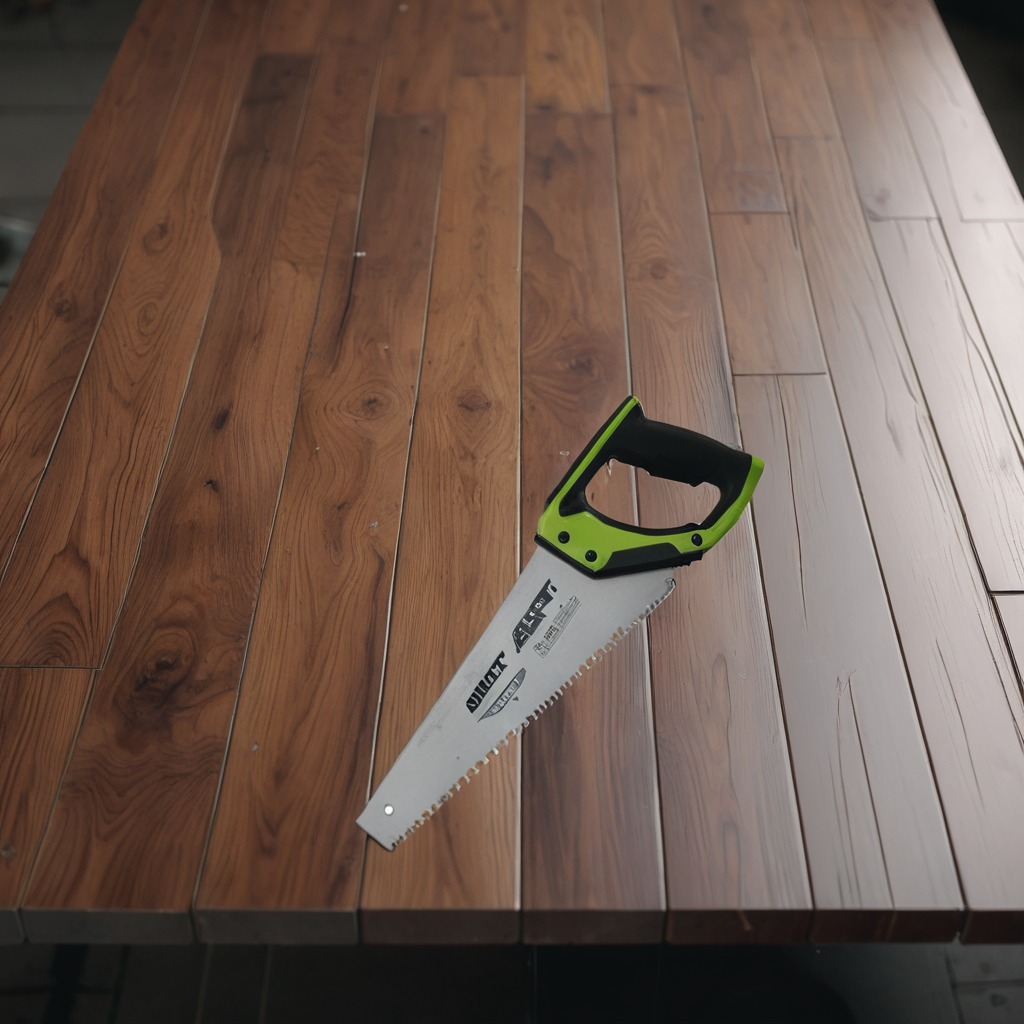
A metal saw is lying on the oil-spilled wooden table in a vintage motorcycle garage.